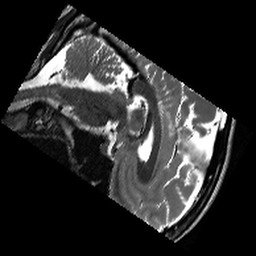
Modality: T2w
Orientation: sagittal